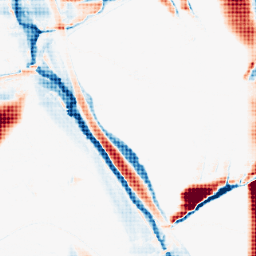
Category: morphological
Decomposition family: morphological_rect
Decomposition parameters: operation: average
width: 50
height: 3
Upsampling method: sinc_hamming
Upsampling parameters: scale: 4
kernel_size: 4
Upsampling scale: 4